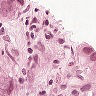
Metastatic tissue present: yes